Question: I am using Tao Framework to work with OpenGl. I'm trying to load a texture and show it on the form. Image seems to be load correctly (texture id is generated and no errors occure) but it is not shown correctly.
Here is my code for loading texture
'''
public static class TextureManager
{
static TextureManager()
{
Il.ilInit();
Il.ilEnable(Il.IL_ORIGIN_SET);
}
public static int LoadTexture(string url)
{
int texObject = -1;
int imageId;
Il.ilGenImages(1, out imageId);
Il.ilBindImage(imageId);
if (Il.ilLoadImage(url))
{
int width = Il.ilGetInteger(Il.IL_IMAGE_WIDTH);
int height = Il.ilGetInteger(Il.IL_IMAGE_HEIGHT);
Gl.glGenTextures(1, out texObject);
Gl.glPixelStorei(Gl.GL_UNPACK_ALIGNMENT, 1);
Gl.glBindTexture(Gl.GL_TEXTURE_2D, texObject);
Gl.glTexParameteri(Gl.GL_TEXTURE_2D, Gl.GL_TEXTURE_WRAP_S, Gl.GL_REPEAT);
Gl.glTexParameteri(Gl.GL_TEXTURE_2D, Gl.GL_TEXTURE_WRAP_T, Gl.GL_REPEAT);
Gl.glTexParameteri(Gl.GL_TEXTURE_2D, Gl.GL_TEXTURE_MAG_FILTER, Gl.GL_LINEAR);
Gl.glTexParameteri(Gl.GL_TEXTURE_2D, Gl.GL_TEXTURE_MIN_FILTER, Gl.GL_LINEAR);
Gl.glTexEnvf(Gl.GL_TEXTURE_ENV, Gl.GL_TEXTURE_ENV_MODE, Gl.GL_REPLACE);
Gl.glTexImage2D(Gl.GL_TEXTURE_2D, 0, Gl.GL_RGB, width, height, 0, Gl.GL_RGB, Gl.GL_UNSIGNED_BYTE, Il.ilGetData());
Il.ilDeleteImages(1, ref imageId);
}
return texObject;
}
}
'''
And code for drawing it:
'''
Gl.glClear(Gl.GL_COLOR_BUFFER_BIT | Gl.GL_DEPTH_BUFFER_BIT);
Gl.glClearColor(255, 255, 255, 1);
Gl.glLoadIdentity();
Gl.glEnable(Gl.GL_TEXTURE_2D);
Gl.glBindTexture(Gl.GL_TEXTURE_2D, mGlTextureObject);
Gl.glPushMatrix();
Gl.glTranslated(0, -1, -10);
Gl.glRotated(rot, 0, 1, 0);
Gl.glBegin(Gl.GL_QUADS);
Gl.glNormal3f(0, 0, 1);
Gl.glTexCoord2f(0, 0); Gl.glVertex3d(0, 0, 0);
Gl.glTexCoord2f(1, 0); Gl.glVertex3d(1, 0, 0);
Gl.glTexCoord2f(1, 1); Gl.glVertex3d(1, 1, 0);
Gl.glTexCoord2f(0, 1); Gl.glVertex3d(0, 1, 0);
Gl.glEnd();
Gl.glPopMatrix();
Gl.glDisable(Gl.GL_TEXTURE_2D);
AnT.Invalidate();
'''
The form is just blank. But if I enable lightning then here what is showed:

The image I am loading is a simple bmp image 100x100 created in Paint.
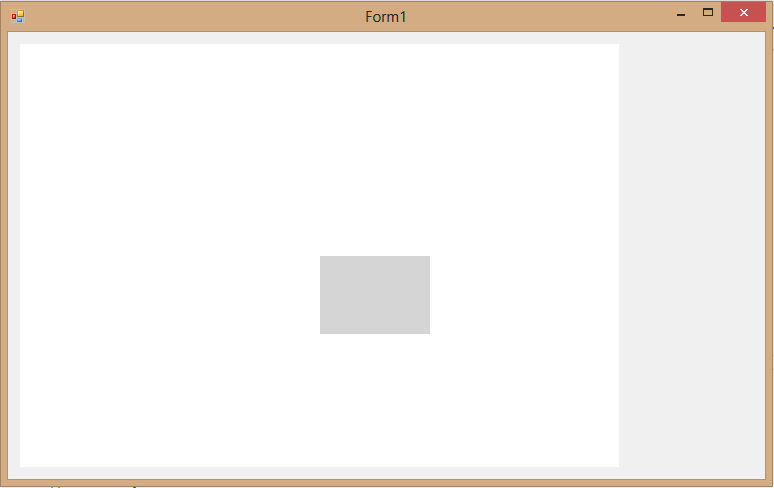
Answer: The problem appeared because the image was in incorrect size. Size of images should be 64x64, 128x128 or 256x256.
Changed the size to 128x128 and everything worked fine.